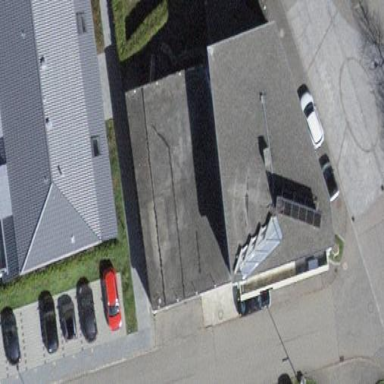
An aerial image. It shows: Flat-roofed garage with gray roof.